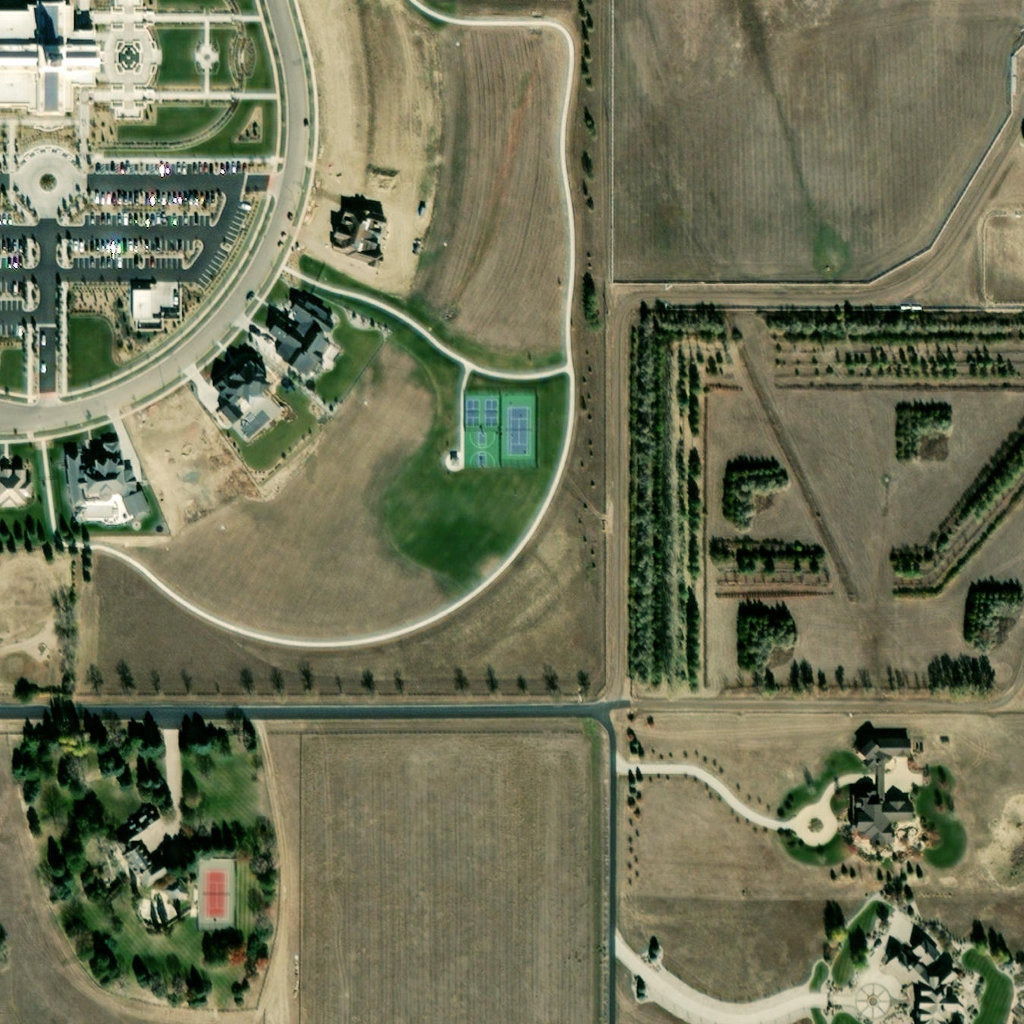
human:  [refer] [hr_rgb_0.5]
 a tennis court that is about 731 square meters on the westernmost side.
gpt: <box>[[19, 83, 23, 91, 0]]</box>